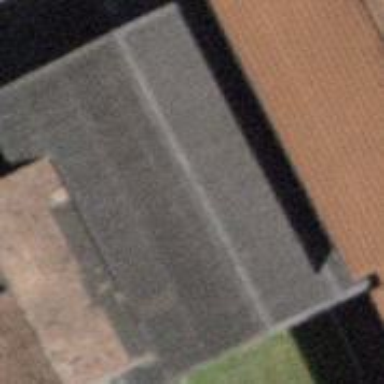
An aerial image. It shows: Garage building.